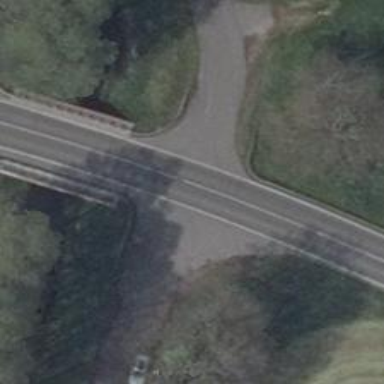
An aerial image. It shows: Primary highway bridge with asphalt surface.